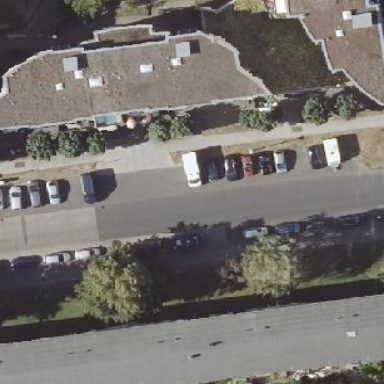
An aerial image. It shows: Street-side parking area.